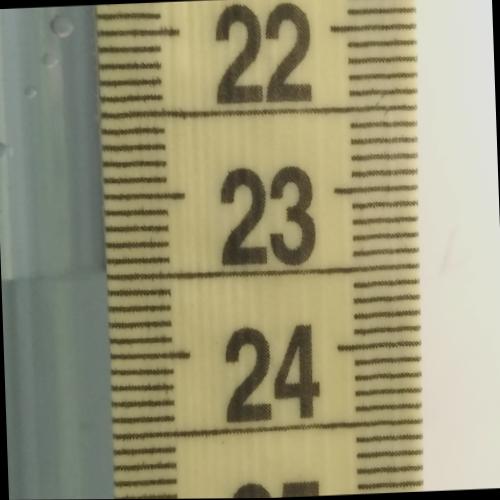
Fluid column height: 23.5 cm